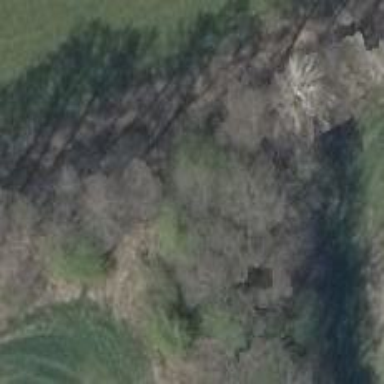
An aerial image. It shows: Row of trees in natural setting.